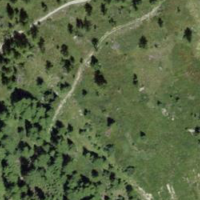
EUNIS habitat code: 23
Species observed at this site:
Polyommatus icarus